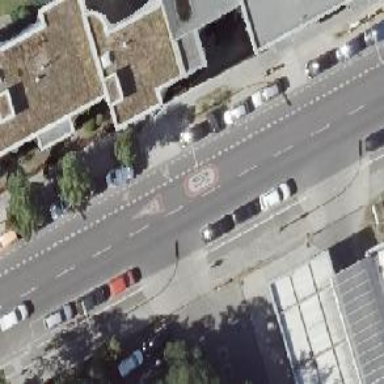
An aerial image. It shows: Tertiary road with asphalt surface. There are sidewalks on both sides and cycle track on the left.